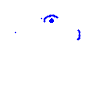
Particle: pion